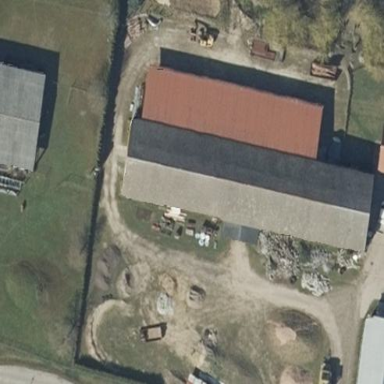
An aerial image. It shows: Building with identifiable parts.